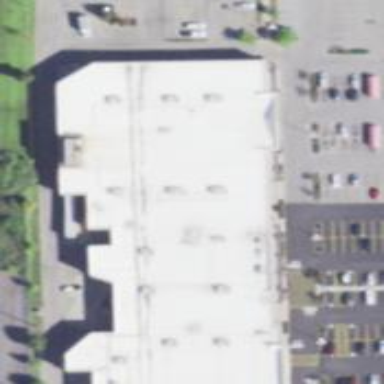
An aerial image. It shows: Building that houses supermarket.